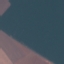
Land use / land cover: AnnualCrop